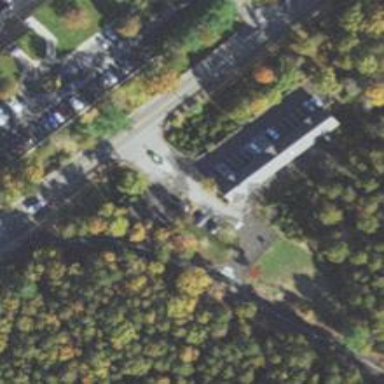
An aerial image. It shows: Parking space is available.